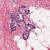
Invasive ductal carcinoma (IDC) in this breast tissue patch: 1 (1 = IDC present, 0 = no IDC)